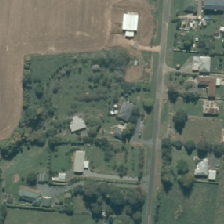
Land cover: urban_build_up